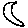
Label: moon